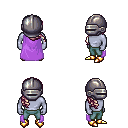
a pixel art fantasy rpg character, male body template, dark elf, purple skin, lavender cape, teal pants, white blonde right-swept hairstyle, metal helm, gold boots, four views (front, back, left, right), 2x2 character sprite sheet, small pixel art, hard edges, no anti-aliasing